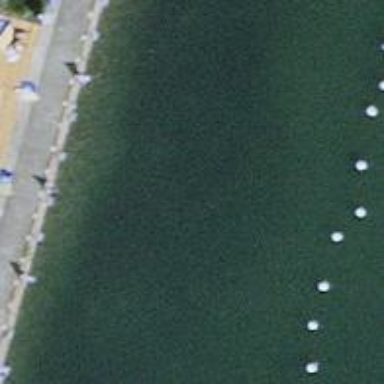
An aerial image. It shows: Marina on leisure land.